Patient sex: F
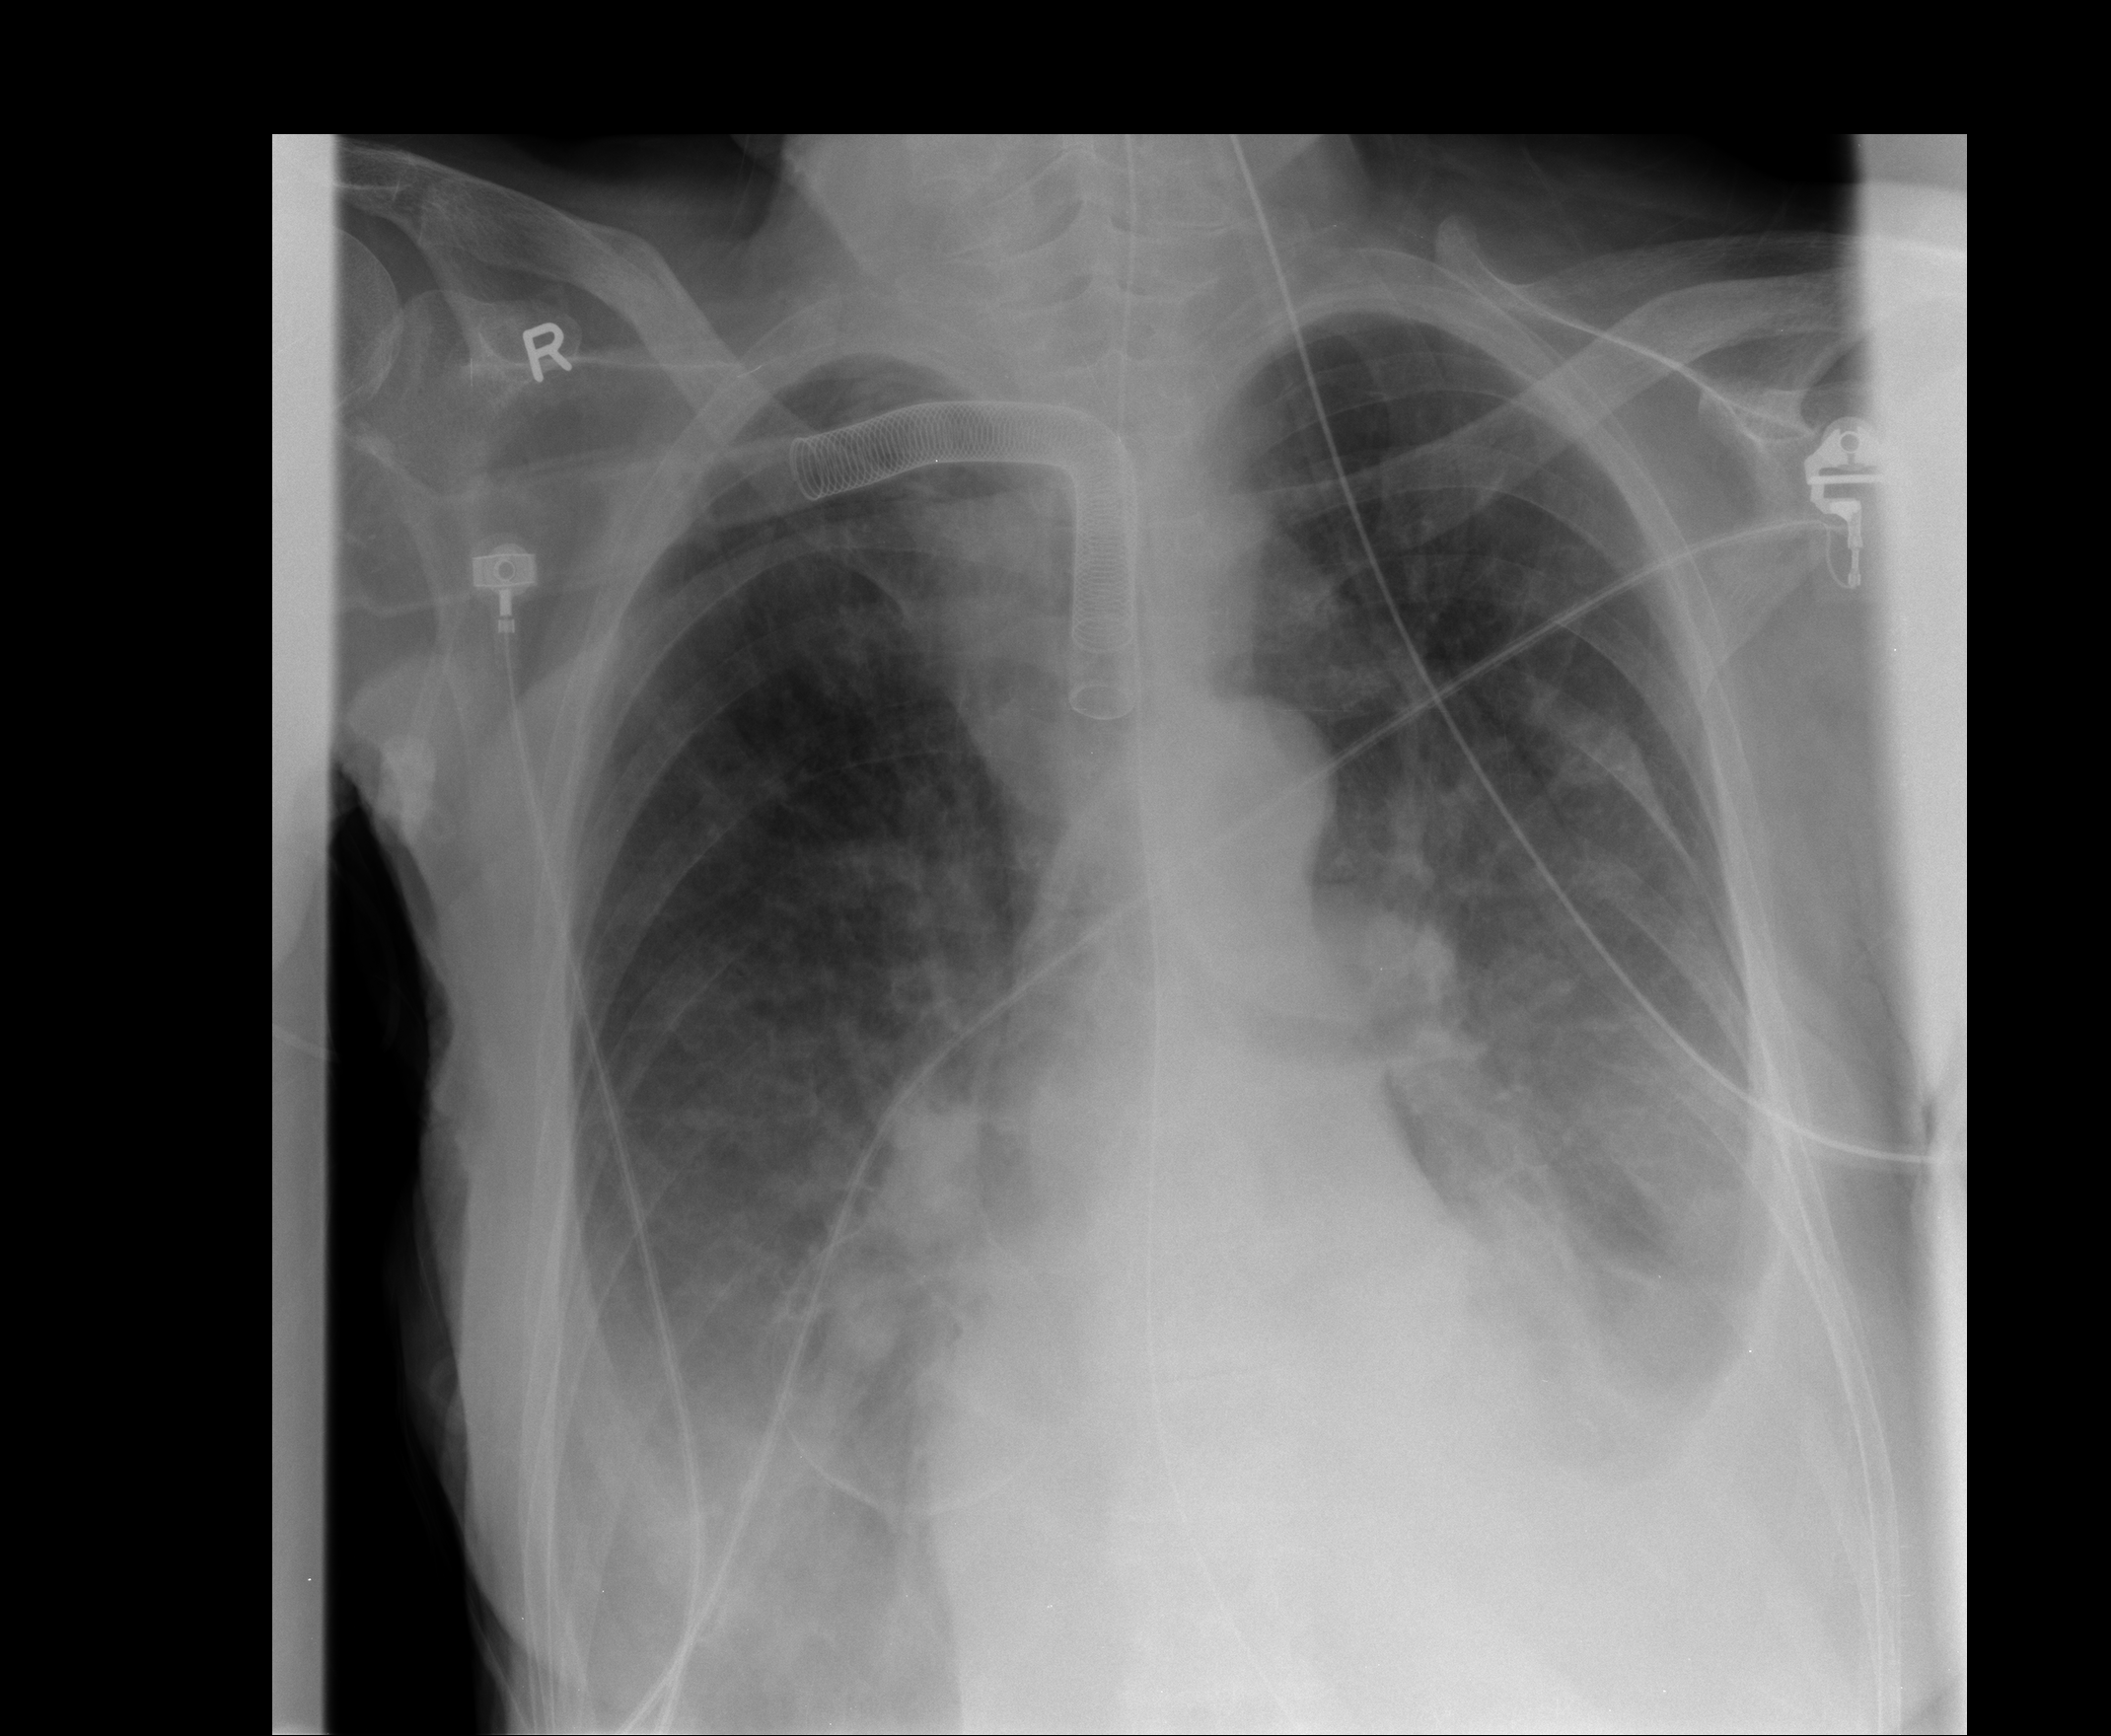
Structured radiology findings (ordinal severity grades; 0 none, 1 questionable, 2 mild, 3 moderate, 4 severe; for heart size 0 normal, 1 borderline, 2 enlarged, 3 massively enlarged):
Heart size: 0
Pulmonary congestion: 2
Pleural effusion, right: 3
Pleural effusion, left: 3
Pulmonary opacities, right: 3
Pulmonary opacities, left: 3
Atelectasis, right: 3
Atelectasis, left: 3